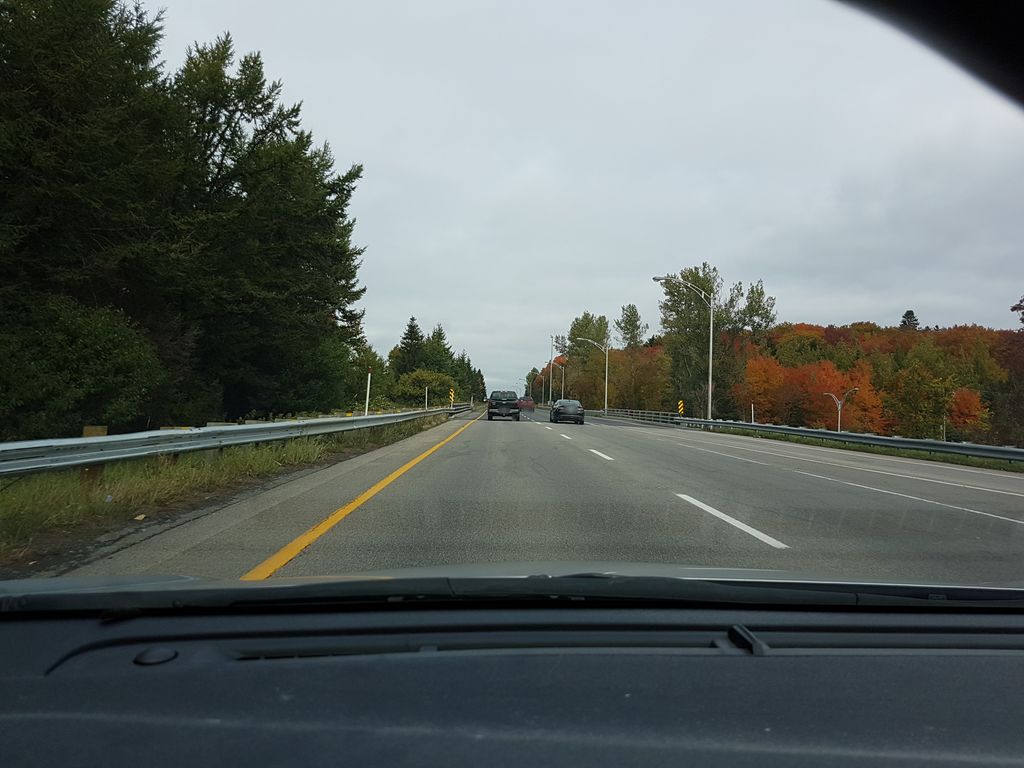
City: quebec_city